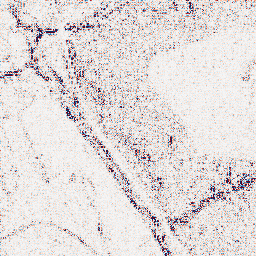
Category: wavelet
Decomposition family: wavelet_dwt
Decomposition parameters: wavelet: db4
level: 1
Upsampling method: sinc_blackman
Upsampling parameters: scale: 2
kernel_size: 8
Upsampling scale: 2